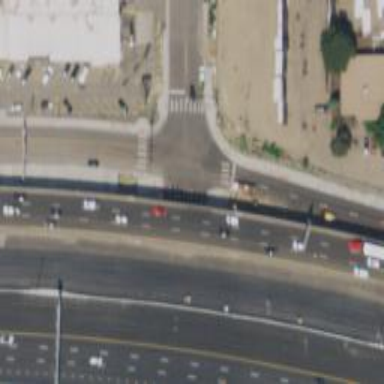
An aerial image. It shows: Zebra crossing on the road.